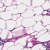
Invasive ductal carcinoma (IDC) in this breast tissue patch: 0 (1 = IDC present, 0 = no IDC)